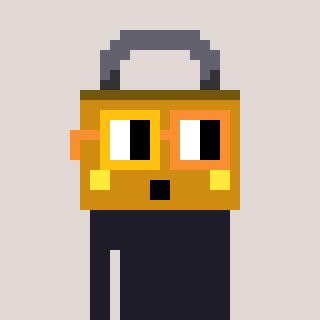
a pixel art character with square yellow and orange glasses, a lock-shaped head and a orange-colored body on a warm background